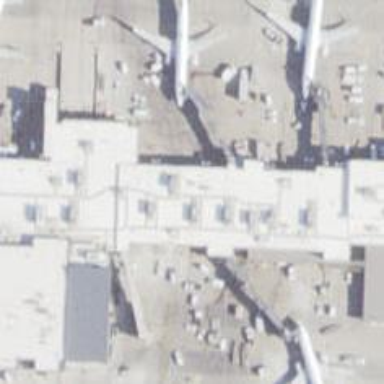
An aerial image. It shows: Airport gate.